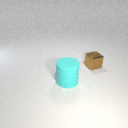
small brown metal cube behind large cyan rubber cylinder